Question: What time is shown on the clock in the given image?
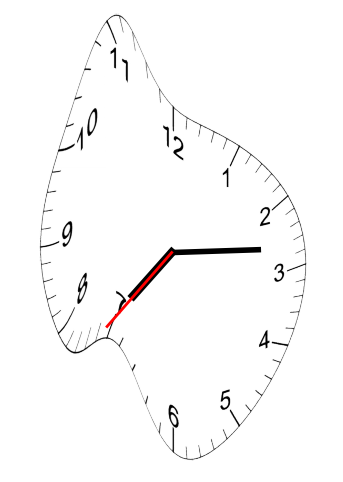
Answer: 07:13:36